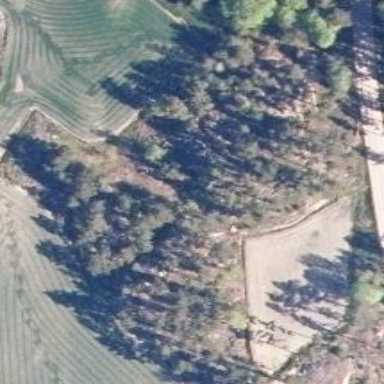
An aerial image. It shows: Beautiful woodland area.